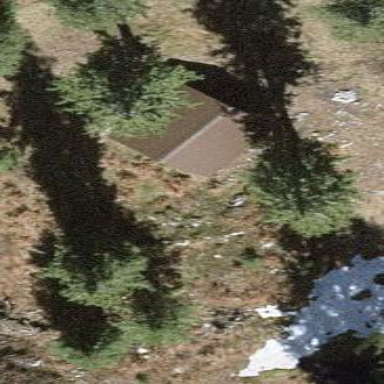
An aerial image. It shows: Building with shelter. The shelter features walls for protection.